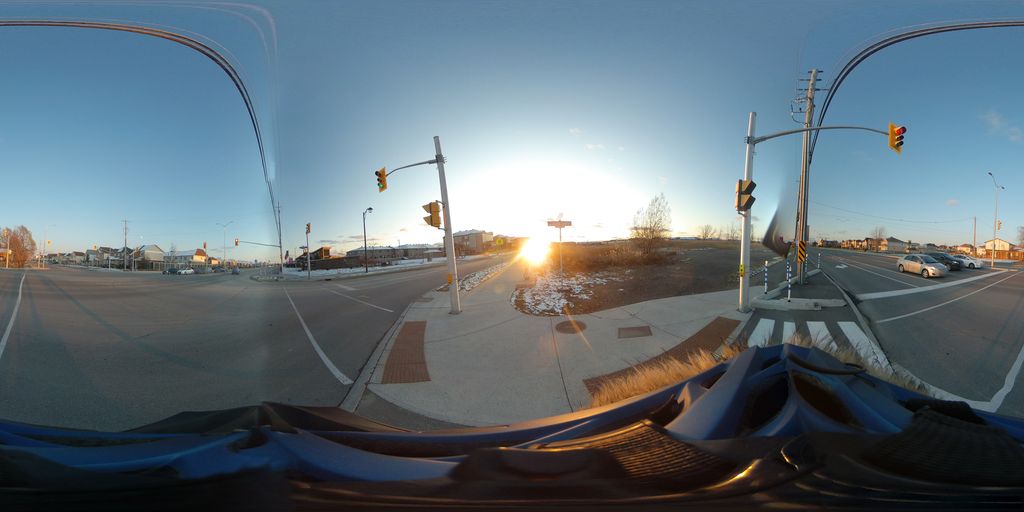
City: ottawa-gatineau